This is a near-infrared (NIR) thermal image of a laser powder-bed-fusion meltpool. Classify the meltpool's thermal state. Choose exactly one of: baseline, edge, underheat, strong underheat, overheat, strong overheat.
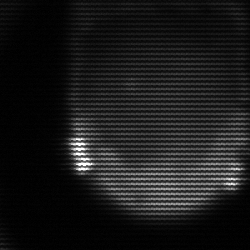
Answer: edge